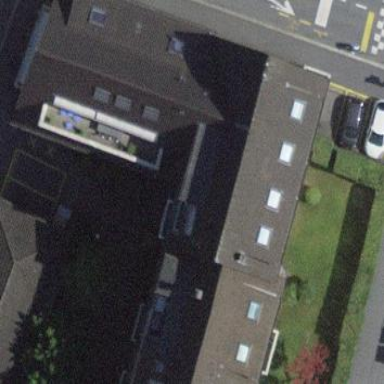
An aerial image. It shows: Hipped roof on apartment building.